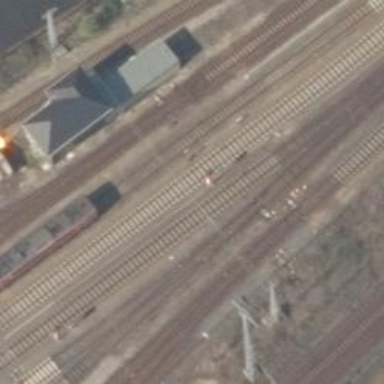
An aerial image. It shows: Railway siding with rails.